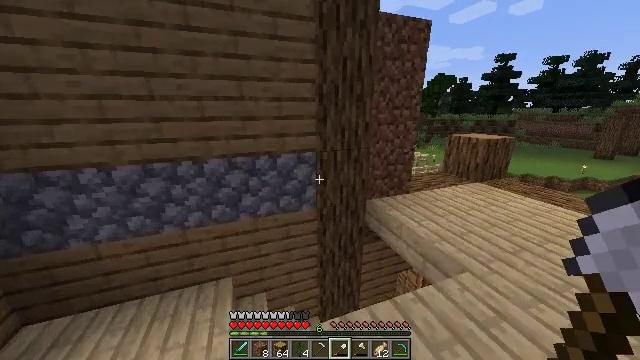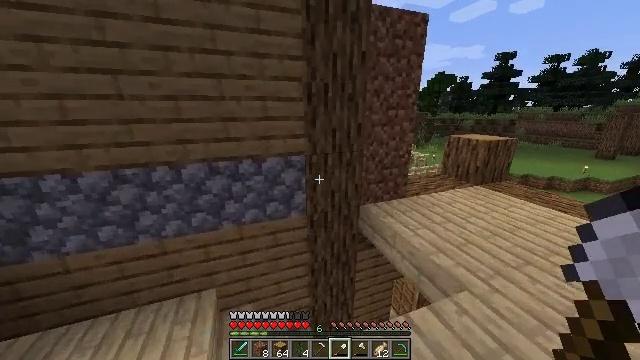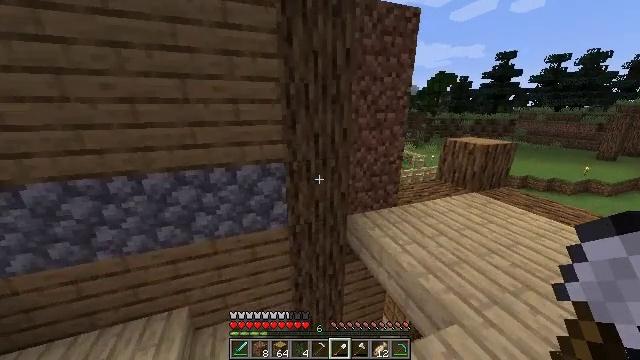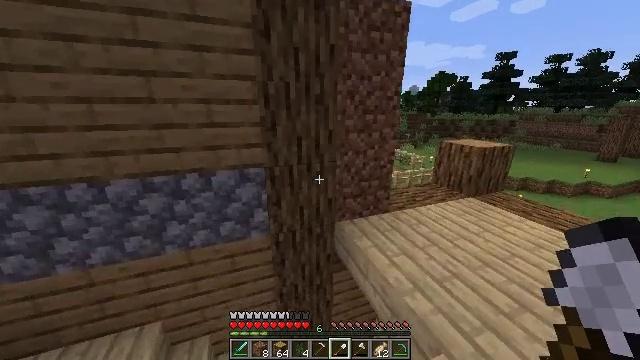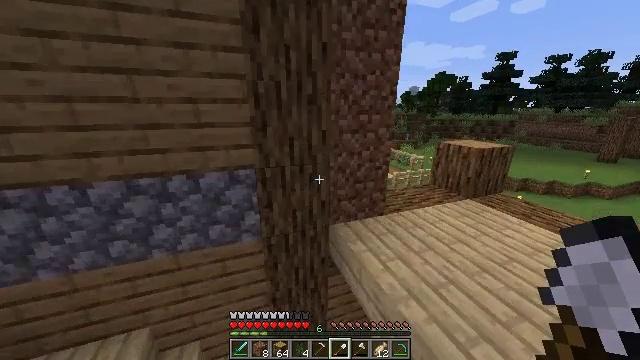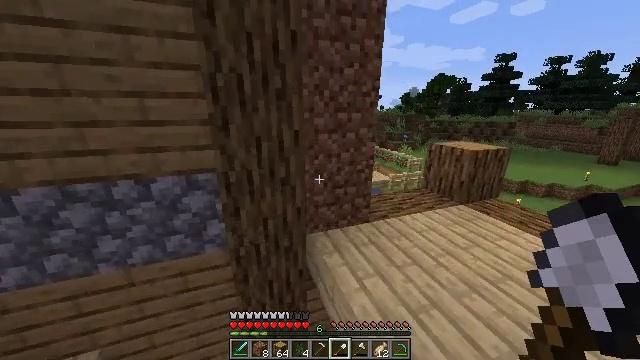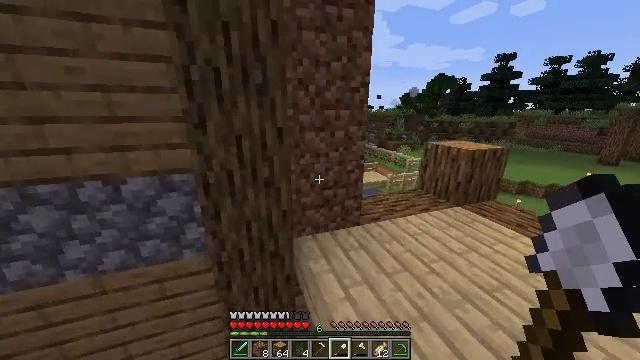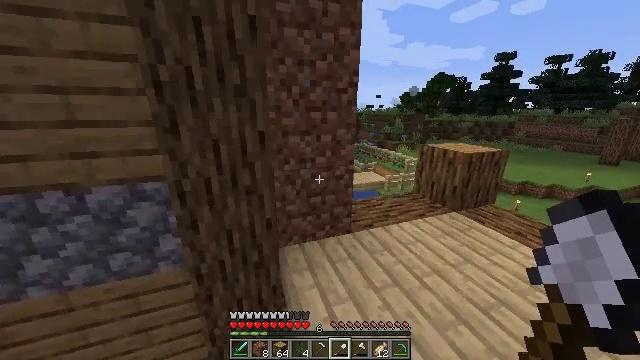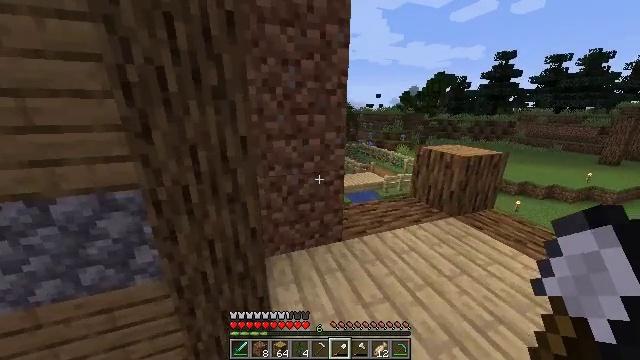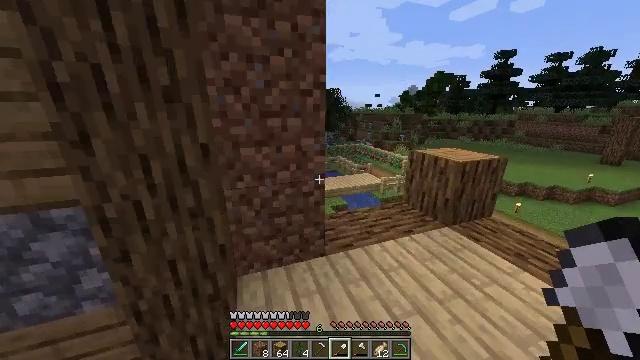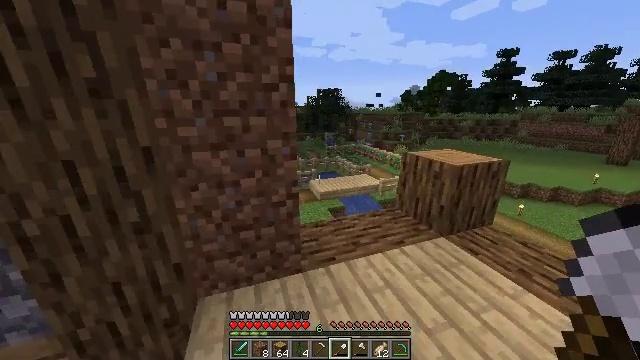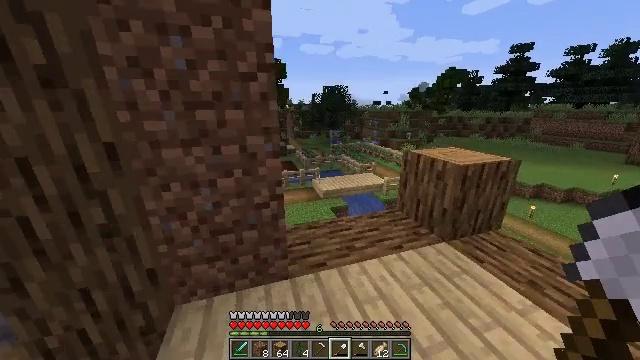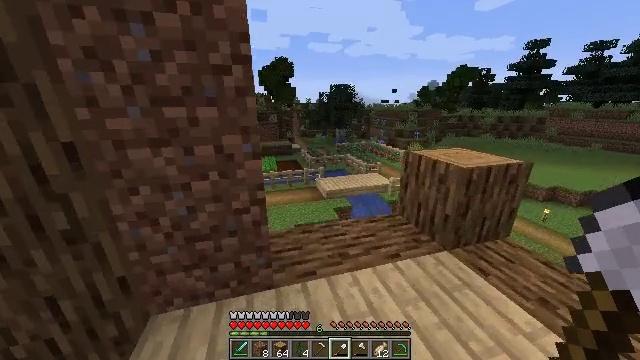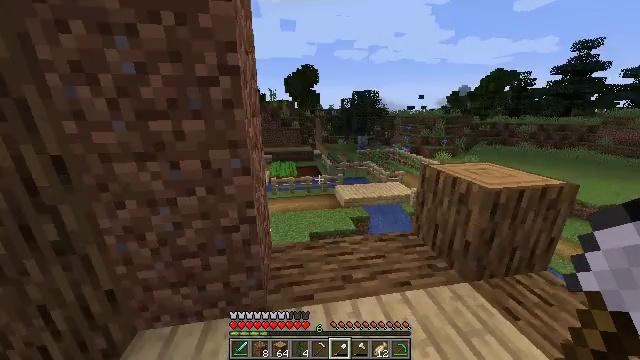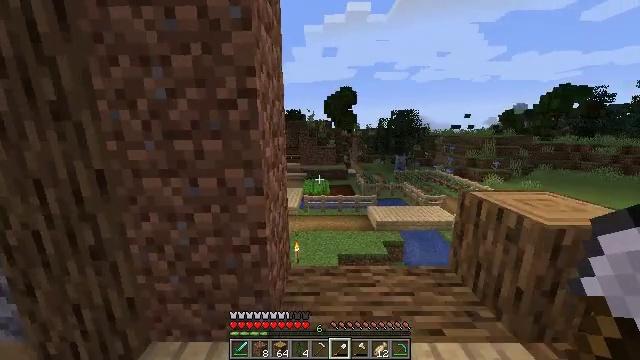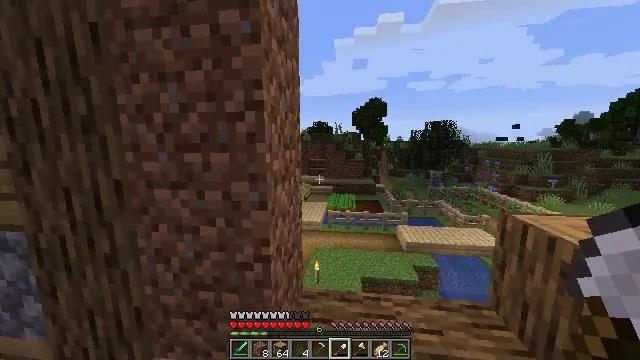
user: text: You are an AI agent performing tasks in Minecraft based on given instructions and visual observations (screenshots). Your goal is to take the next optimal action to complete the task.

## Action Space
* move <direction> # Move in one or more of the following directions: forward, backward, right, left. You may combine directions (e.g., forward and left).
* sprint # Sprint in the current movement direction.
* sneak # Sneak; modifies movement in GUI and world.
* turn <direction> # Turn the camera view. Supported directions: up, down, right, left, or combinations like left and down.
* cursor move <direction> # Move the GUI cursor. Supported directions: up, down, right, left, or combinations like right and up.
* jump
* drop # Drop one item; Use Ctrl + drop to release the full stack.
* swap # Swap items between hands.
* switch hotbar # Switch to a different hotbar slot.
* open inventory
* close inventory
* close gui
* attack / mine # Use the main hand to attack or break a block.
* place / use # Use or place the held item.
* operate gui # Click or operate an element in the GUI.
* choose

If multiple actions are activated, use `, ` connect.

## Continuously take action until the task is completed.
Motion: motion action
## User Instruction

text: Pick up the birch sapling by breaking it.
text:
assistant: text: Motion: move forward and move right
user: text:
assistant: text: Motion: move forward and move right
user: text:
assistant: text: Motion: move forward and move right
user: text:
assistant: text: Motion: move forward and move right
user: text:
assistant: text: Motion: move forward and move right
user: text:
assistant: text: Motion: move forward and move right
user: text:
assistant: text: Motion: move forward and move right
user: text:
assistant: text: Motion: move forward and move right
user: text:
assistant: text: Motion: move forward and move right
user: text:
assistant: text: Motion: move forward and move right
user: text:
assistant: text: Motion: move forward and move right, turn left
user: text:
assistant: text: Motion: move forward and move right, turn left
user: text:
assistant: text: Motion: move forward and move right, turn left and up
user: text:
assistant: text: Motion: turn left and up
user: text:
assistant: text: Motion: turn left and up
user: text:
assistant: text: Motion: turn left and up
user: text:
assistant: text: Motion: no_op
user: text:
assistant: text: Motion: no_op
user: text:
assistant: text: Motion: move right
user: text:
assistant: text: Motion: move right
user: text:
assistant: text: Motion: move forward and move right
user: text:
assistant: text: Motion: move forward and move right, turn right and down
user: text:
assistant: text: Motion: move forward, turn right and down
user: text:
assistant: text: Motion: move forward, turn right and down
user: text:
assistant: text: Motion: move forward, turn right and down
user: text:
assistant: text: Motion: move forward, turn right and down
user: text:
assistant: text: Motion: move forward, turn right and down
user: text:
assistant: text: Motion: move forward
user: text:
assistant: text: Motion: move forward
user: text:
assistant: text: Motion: move forward